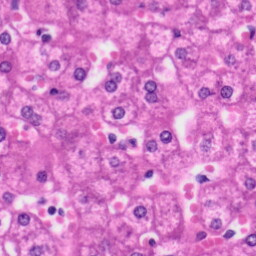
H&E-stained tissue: Liver